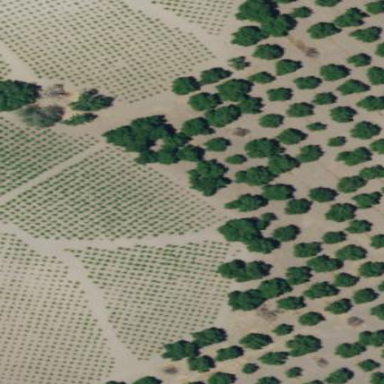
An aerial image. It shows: Vineyard growing grapes.